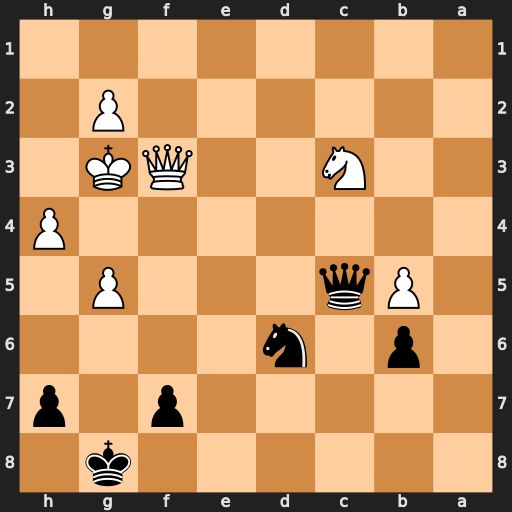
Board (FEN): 6k1/5p1p/1p1n4/1Pq3P1/7P/2N2QK1/6P1/8
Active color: b
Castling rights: -
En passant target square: -
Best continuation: Qxc3 Qxc3 Ne4+ Kf4 Nxc3